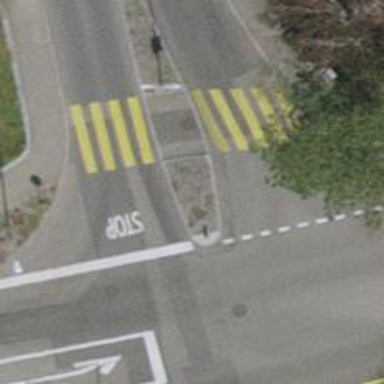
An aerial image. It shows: Kerb serving as barrier.